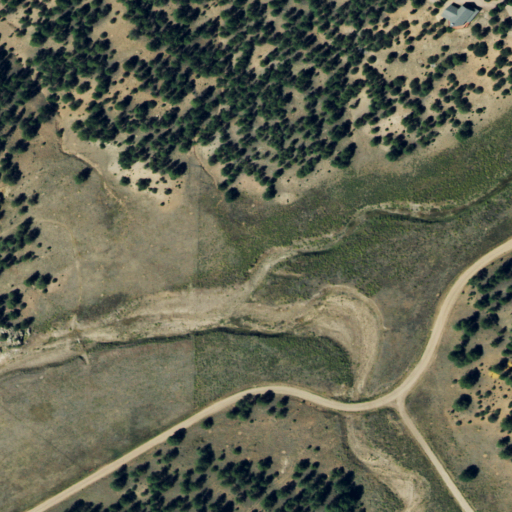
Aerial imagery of valley in Colorado named Rosita Gulch containing shrub, evergreen forest, open development, woody wetlands, grassland, herbaceous wetlands, and low intensity development